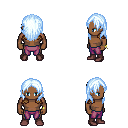
a pixel art fantasy rpg character, male body template, human, dark skin, leather shoulder armor, magenta pants, white cyan long hairstyle, bracelets, maroon shoes, four views (front, back, left, right), 2x2 character sprite sheet, small pixel art, hard edges, no anti-aliasing